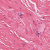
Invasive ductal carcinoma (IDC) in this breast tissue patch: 0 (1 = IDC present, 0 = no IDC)